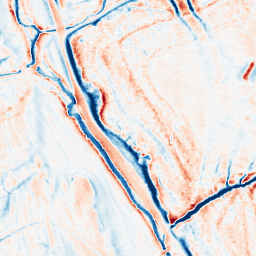
Category: classical
Decomposition family: gaussian_anisotropic
Decomposition parameters: sigma_x: 5
sigma_y: 2
Upsampling method: sinc_blackman
Upsampling parameters: scale: 4
kernel_size: 8
Upsampling scale: 4